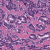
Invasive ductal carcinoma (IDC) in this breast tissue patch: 1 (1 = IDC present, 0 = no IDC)